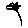
Label: flower